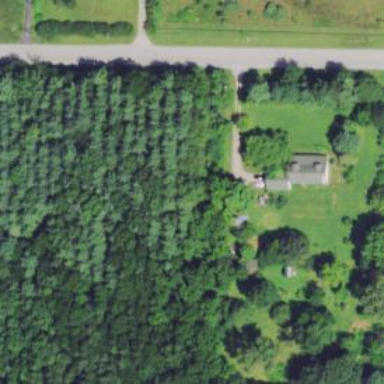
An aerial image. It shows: Driveway leading to service road.